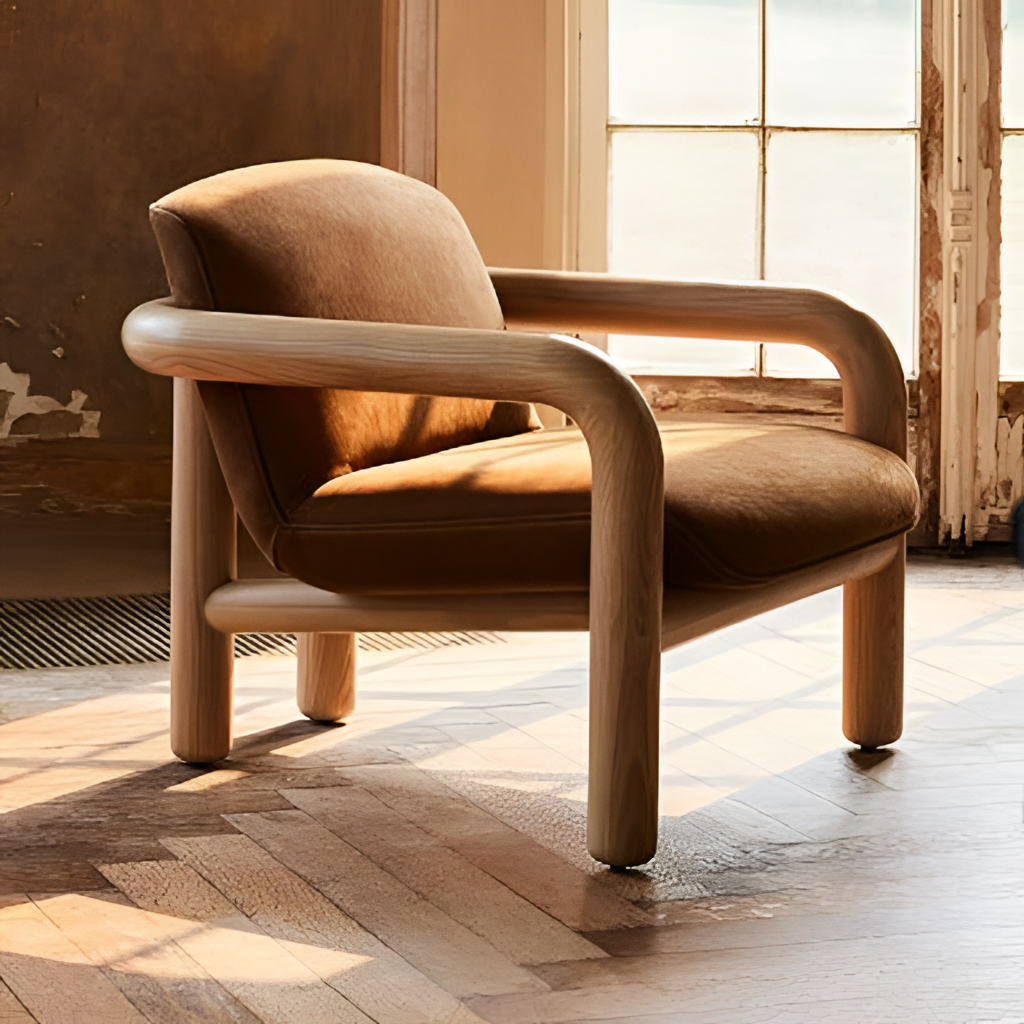
living room, brown leather armchair, paint wallpaper, with solid pattern, modern, brown wood flooring, with herringbone pattern